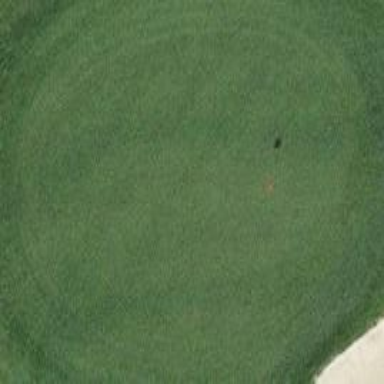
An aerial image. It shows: Golf green.